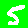
Digit: 5